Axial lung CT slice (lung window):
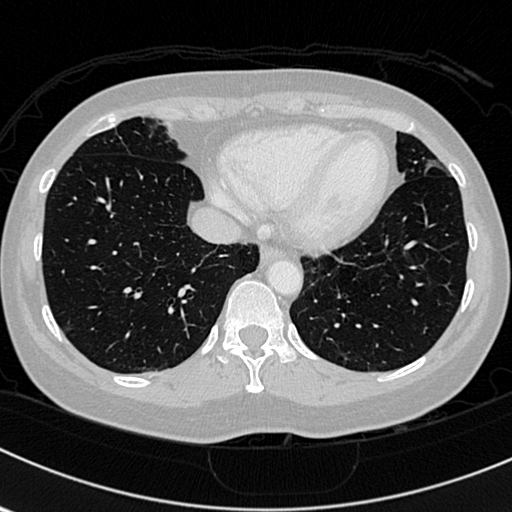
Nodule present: no